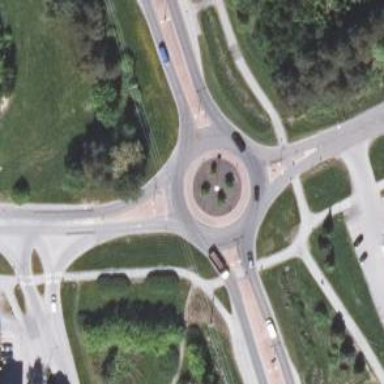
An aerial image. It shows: Asphalt road that is secondary route leading to roundabout.